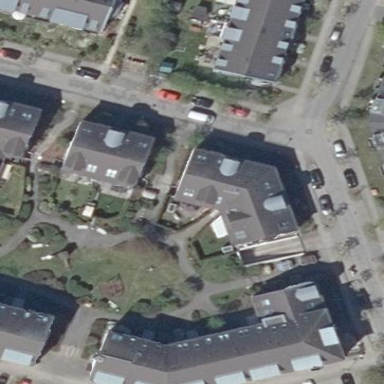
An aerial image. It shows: Gabled roof on building that houses apartments.